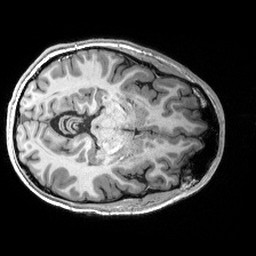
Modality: T1w
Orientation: axial
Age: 28
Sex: male
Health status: healthy
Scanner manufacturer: siemens
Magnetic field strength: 3 T
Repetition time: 2.53 s
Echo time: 0.00288 s